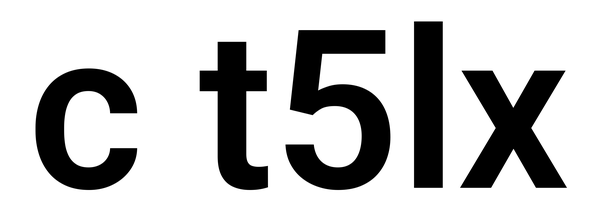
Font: Roboto_SemiBold